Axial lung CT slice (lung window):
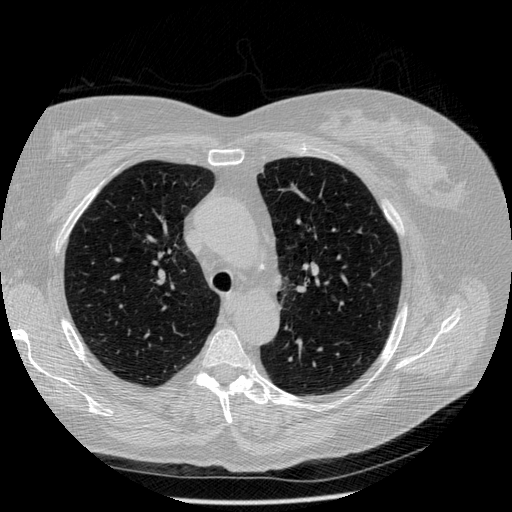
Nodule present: no